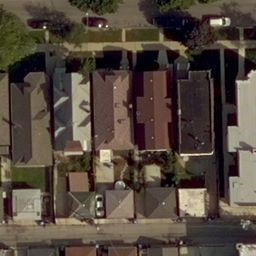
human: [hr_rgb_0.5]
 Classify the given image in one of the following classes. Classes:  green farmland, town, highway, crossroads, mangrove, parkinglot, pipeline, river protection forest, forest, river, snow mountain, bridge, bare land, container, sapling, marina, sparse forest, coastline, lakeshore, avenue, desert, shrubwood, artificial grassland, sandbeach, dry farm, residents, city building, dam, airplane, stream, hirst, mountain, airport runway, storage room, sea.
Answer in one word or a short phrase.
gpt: residents